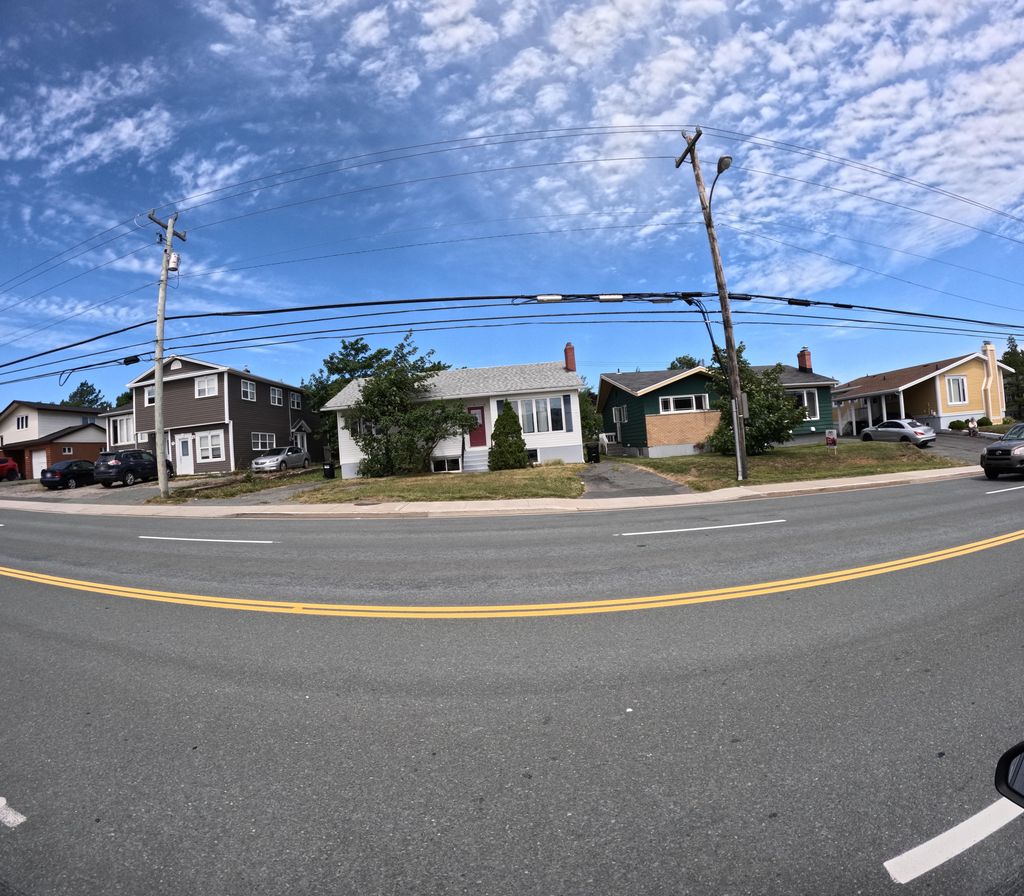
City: st_johns